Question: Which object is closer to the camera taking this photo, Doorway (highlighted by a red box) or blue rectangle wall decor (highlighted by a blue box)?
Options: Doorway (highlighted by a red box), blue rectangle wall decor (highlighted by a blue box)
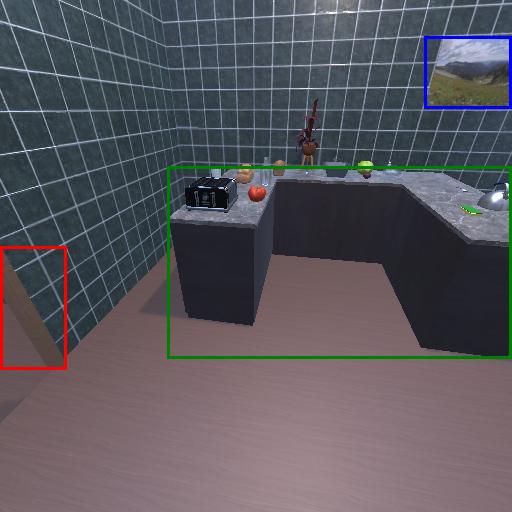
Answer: Doorway (highlighted by a red box)